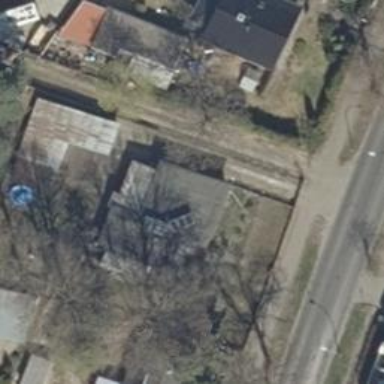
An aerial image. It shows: Detached building with flat roof.